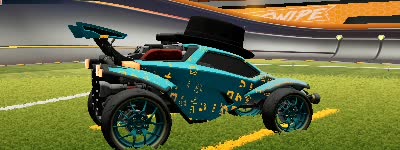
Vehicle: octane